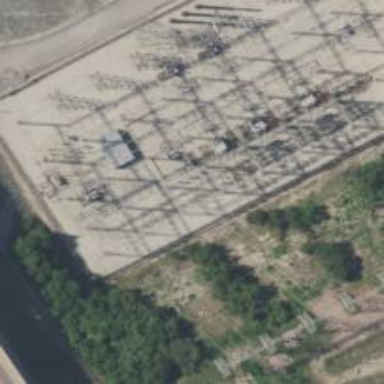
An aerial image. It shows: Switch used for power control.